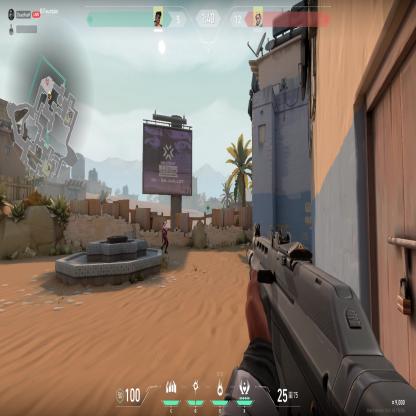
Label: enemy